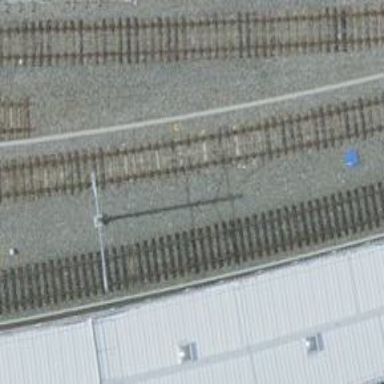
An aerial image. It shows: Single-track electrified railway service yard with contact line for trains.